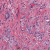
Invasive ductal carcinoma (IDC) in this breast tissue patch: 1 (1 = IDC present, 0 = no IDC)